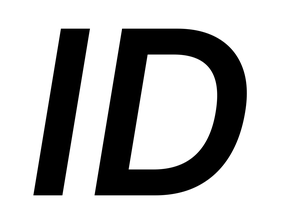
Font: Inter-Italic_SemiBold_Italic